Question: I followed this blog <URL>, and built my own Custom component.
FXML file:
'''
<?xml version="1.0" encoding="UTF-8"?>
<?import java.lang.*?>
<?import java.net.*?>
<?import java.util.*?>
<?import javafx.scene.*?>
<?import javafx.scene.control.*?>
<?import javafx.scene.layout.*?>
<fx:root id="AnchorPane" maxHeight="-Infinity" prefHeight="25.0" prefWidth="400.0" styleClass="mainFxmlClass" type="AnchorPane" xmlns="http://javafx.com/javafx/8" xmlns:fx="http://javafx.com/fxml/1">
<stylesheets>
<URL value="@style.css" />
</stylesheets>
<children>
<HBox fx:id="border" prefHeight="25.0" prefWidth="400.0" styleClass="textbox-container" AnchorPane.leftAnchor="0.0" AnchorPane.rightAnchor="0.0">
<children>
<Label fx:id="label" maxHeight="1.7976931348623157E308" maxWidth="1.7976931348623157E308" prefHeight="25.0" prefWidth="200.0" styleClass="textbox-label" text="Label" HBox.hgrow="ALWAYS" />
<HBox minWidth="200.0" prefWidth="200.0" HBox.hgrow="ALWAYS">
<children>
<TextField fx:id="textbox" prefWidth="176.0" styleClass="textbox" HBox.hgrow="ALWAYS" />
<Button fx:id="clear" focusTraversable="false" mnemonicParsing="false" styleClass="button-controller" text="X" />
</children>
</HBox>
</children>
</HBox>
</children>
</fx:root>
'''
Controller Class:
'''
public class CellTextFieldClear extends AnchorPane {
@FXML
private HBox border;
@FXML
private Label label;
@FXML
private TextField textbox;
@FXML
private Button clear;
public CellTextFieldClear(){
FXMLLoader loader = new FXMLLoader(getClass().getResource("/celltextfieldclear/CellTextFieldClear.fxml"));
loader.setRoot(this);
loader.setController(this);
try{
loader.load();
}catch(IOException exception){
throw new RuntimeException(exception);
}
}
public void setOnActionHandlerForClear(EventHandler<ActionEvent> event){
clear.setOnAction(event);
}
public void setEditable(boolean value){
textbox.setEditable(value);
}
public String getTextFromTextBox(){
return textbox.getText();
}
public void setTextBoxText(String text){
textbox.setText(text);
}
public void setLableText(String text){
label.setText(text);
}
public String getTextFromLabel(){
return label.getText();
}
}
'''
StyleSheet:
'''
.textbox {
-fx-background-radius: 0;
-fx-background-insets: 0;
-fx-background-color: white;
}
.textbox-label {
-fx-background-color: #b0c4de;
-fx-padding: 0 0 0 5;
}
.textbox-container {
-fx-border-color: #191970;
-fx-border-width: 0.5;
}
.button-controller {
-fx-background-radius: 0;
-fx-background-insets: 0;
-fx-background-color: white;
}
.button-controller:hover {
-fx-background-color:
#ecebe9,
rgba(0,0,0,0.05),
linear-gradient(#dcca8a, #c7a740),
linear-gradient(#f9f2d6 0%, #f4e5bc 20%, #e6c75d 80%, #e2c045 100%),
linear-gradient(#f6ebbe, #e6c34d);
-fx-background-insets: 0 0 -1 0;
-fx-effect: innershadow( three-pass-box , rgba(0,0,0,0.1) , 2, 0.0 , 0 , 1);
}
.button-controller:pressed {
-fx-background-color:
#ecebe9,
rgba(0,0,0,0.05),
linear-gradient(#dac980, #c6a530),
linear-gradient(#f8f0d4 0%, #f3e4ba 20%, #e0c050 80%, #e3c440 100%),
linear-gradient(#f5fbae, #e7c94f);
-fx-background-insets: 0 0 -1 0;
-fx-effect: innershadow( three-pass-box , rgba(0,0,0,0.1) , 2, 0.0 , 0 , 1);
}
'''
Output:

Now my question is I cannot change the value of label from Scene Builder. Can we create a custom field which will appear on Scene Builder and which will help to change the Label Text?
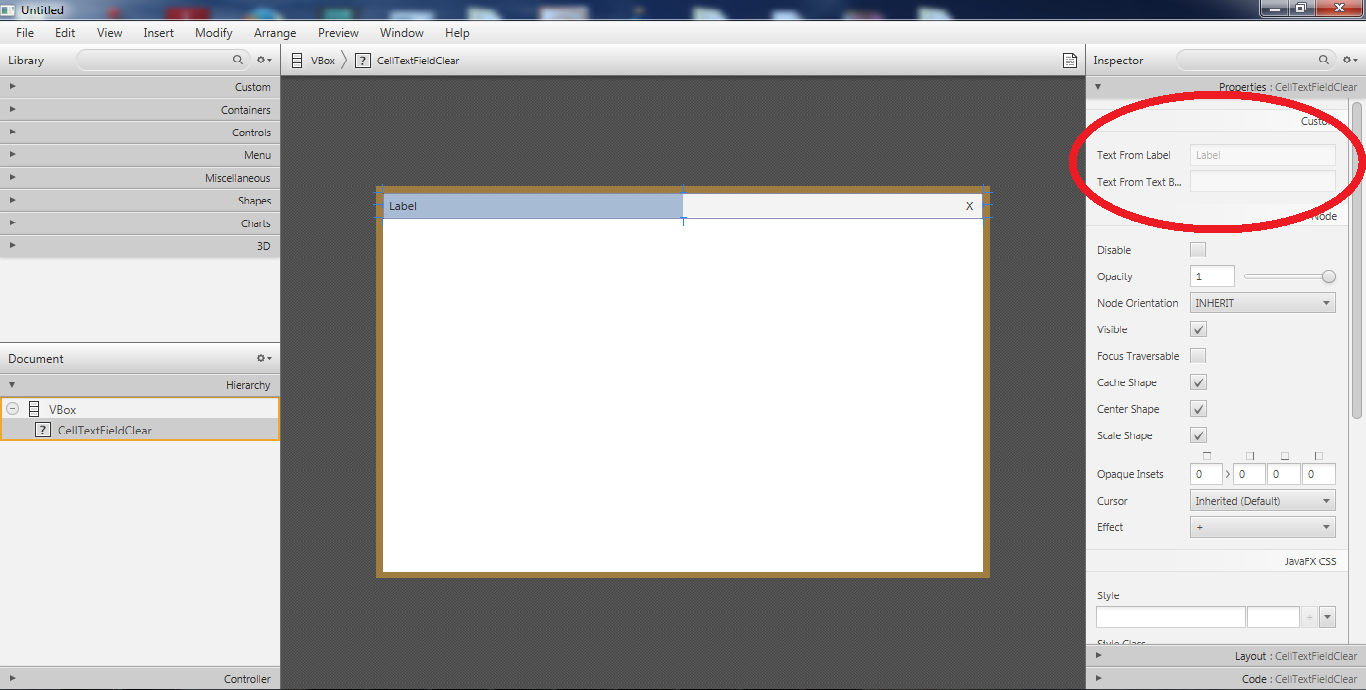
Answer: In order to have editable fields on Scene Builder, you should use properties. Otherwise, a 'ReadOnlyStringWrapper' is used.
For instance these:
'''
private final BooleanProperty editable = new SimpleBooleanProperty();
public boolean isEditable() {
return editable.get();
}
public void setEditable(boolean value) {
editable.set(value);
}
public final BooleanProperty editableProperty() {
return editable;
}
private final StringProperty textFromTextBox = new SimpleStringProperty();
public String getTextFromTextBox() {
return textFromTextBox.get();
}
public void setTextFromTextBox(String value) {
textFromTextBox.set(value);
}
public final StringProperty textFromTextBoxProperty() {
return textFromTextBox;
}
private final StringProperty labelText = new SimpleStringProperty();
public String getLabelText() {
return labelText.get();
}
public void setLabelText(String value) {
labelText.set(value);
}
public final StringProperty labelTextProperty() {
return labelText;
}
'''
And then bind the controls to those properties:
'''
public CellTextFieldClear(){
...
textbox.editableProperty().bind(editableProperty());
textbox.textProperty().bind(textFromTextBoxProperty());
label.textProperty().bind(labelTextProperty());
}
'''